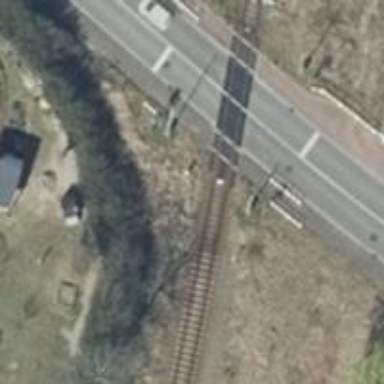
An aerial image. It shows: Railway signal.